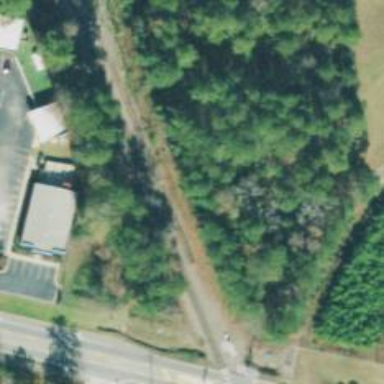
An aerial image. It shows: Abandoned railway spur.